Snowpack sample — Snodgrass Mountain, Crested Butte, Colorado (2/4/25, 12:06 PM MST)
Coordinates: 38.923, -106.968
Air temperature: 35 °F
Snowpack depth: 80 cm
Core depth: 50 cm
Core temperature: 30.2 °F
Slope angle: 14°, slope face: 78°
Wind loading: low
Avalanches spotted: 0
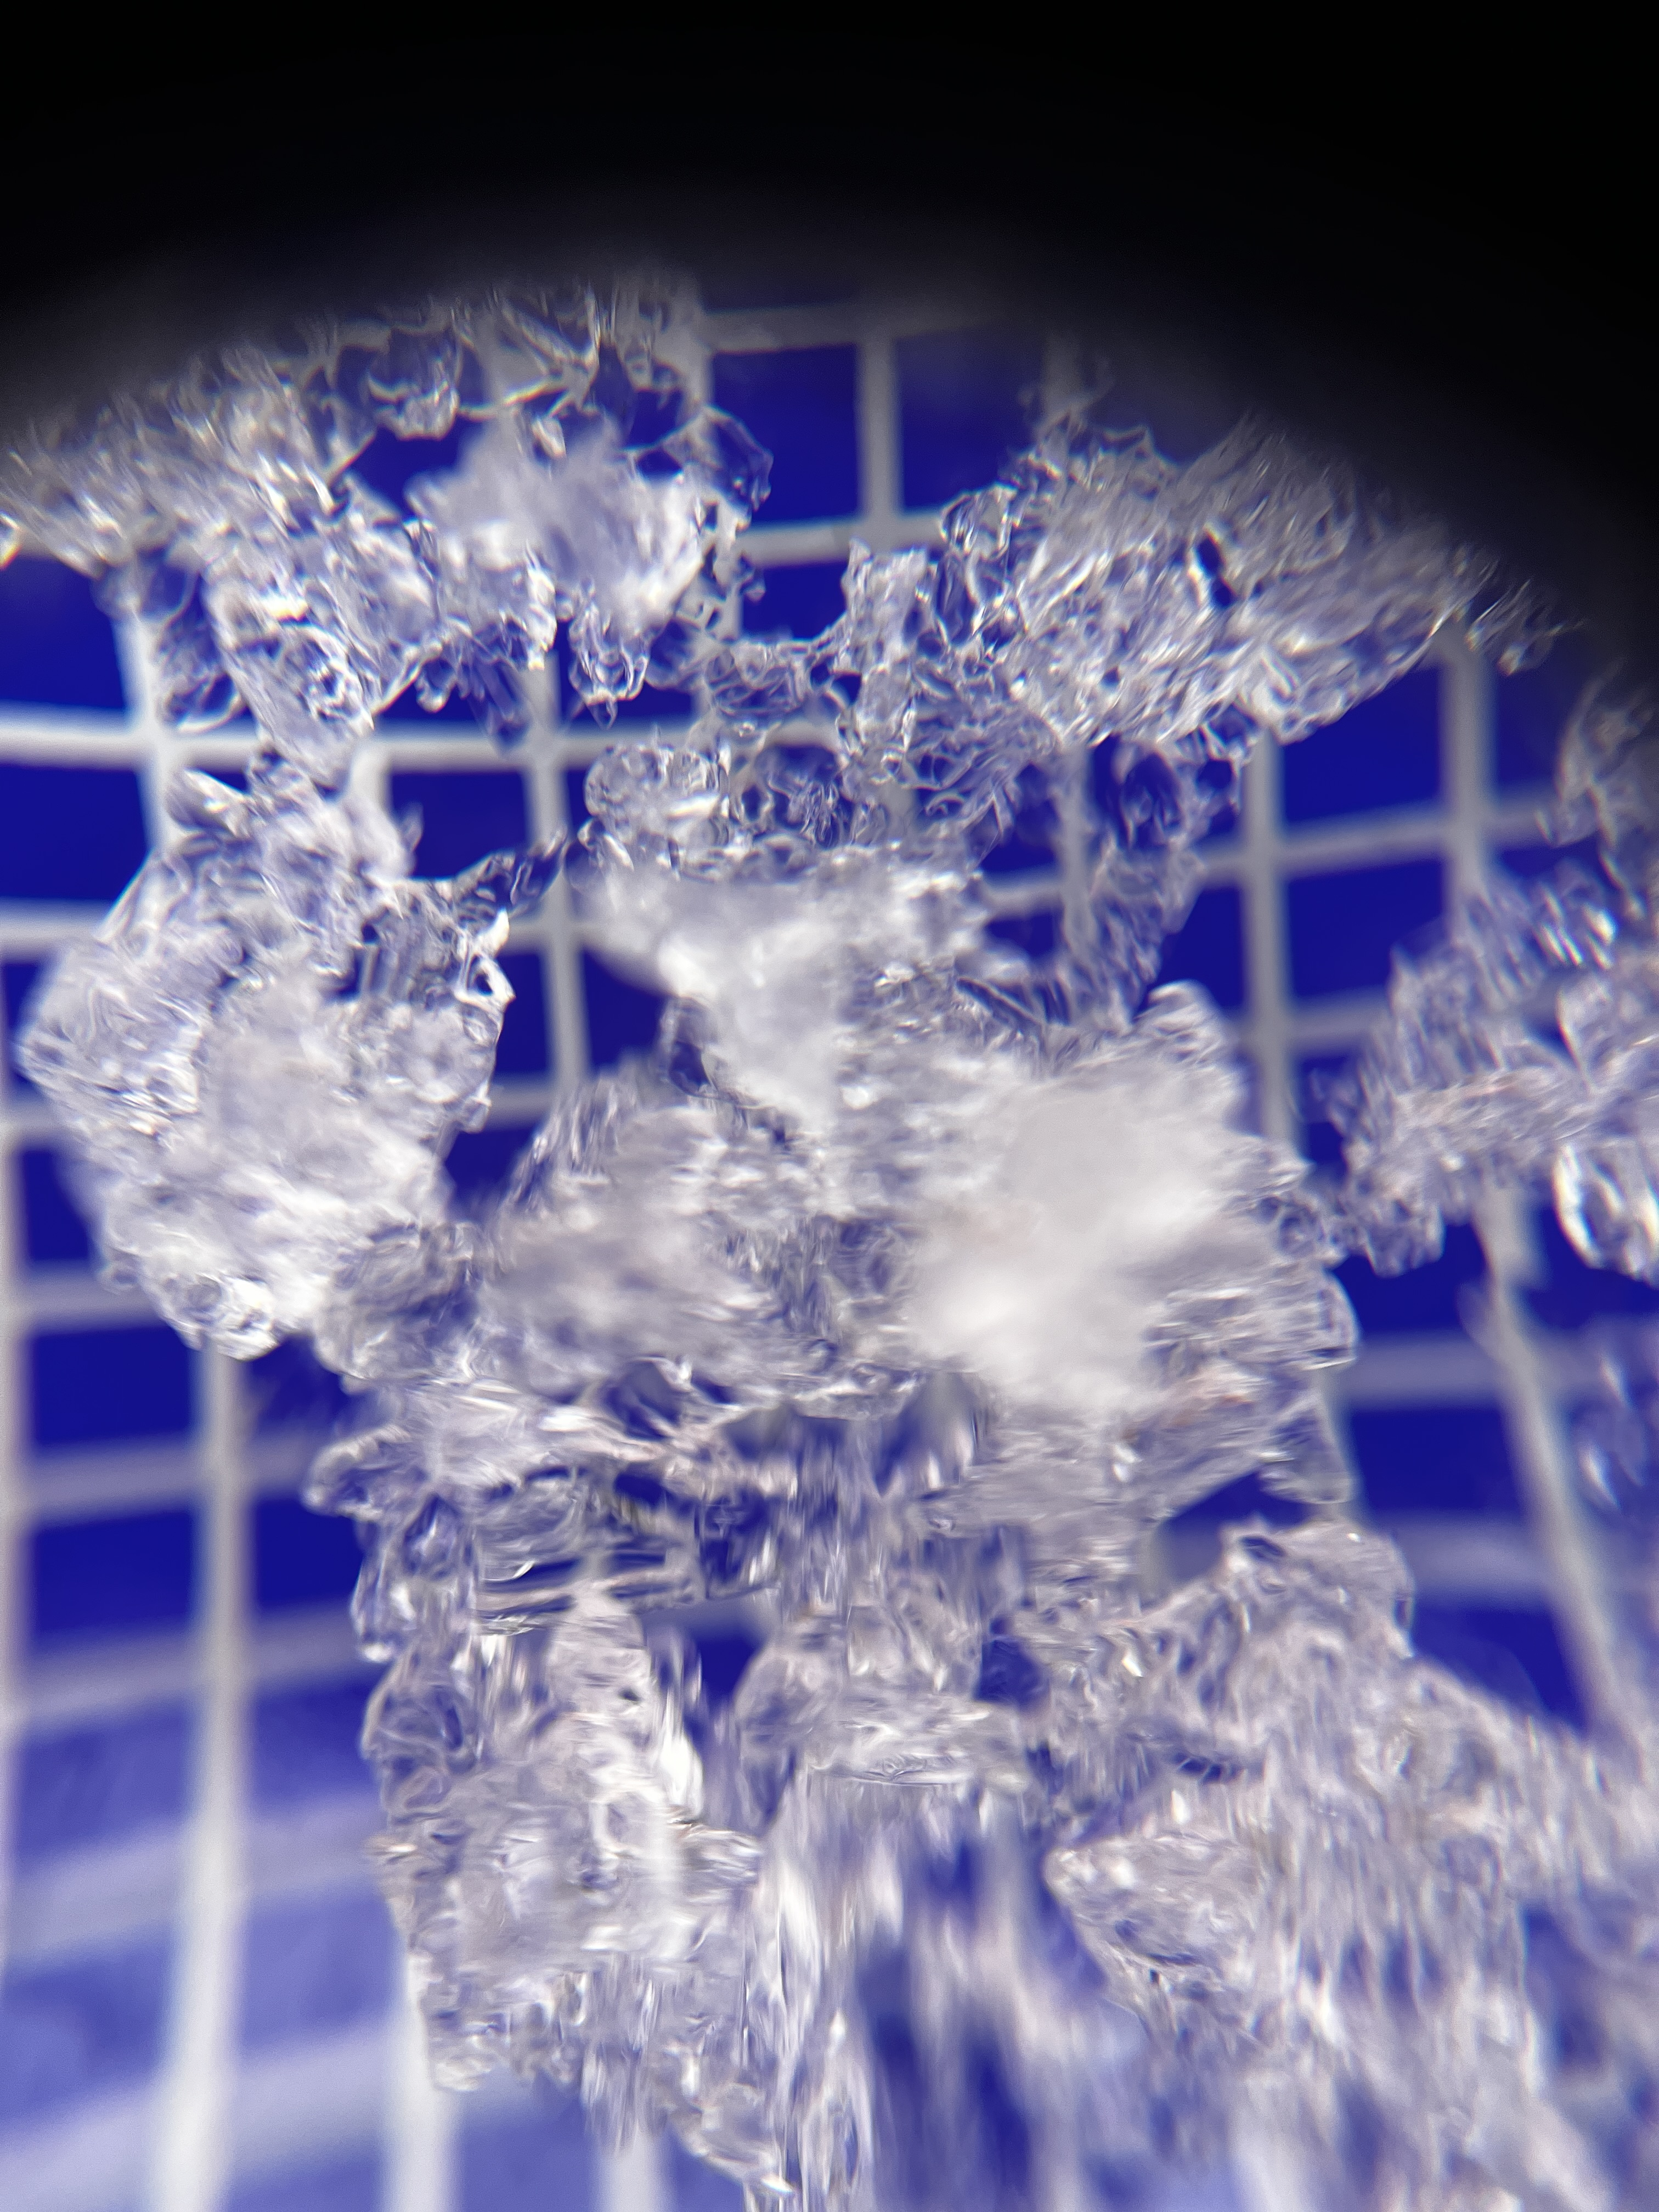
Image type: magnified_profile
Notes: No avalanches nearby, unusually warm weather for the last month reported by residents, Collected 25 yards from treeline